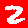
Digit: 2